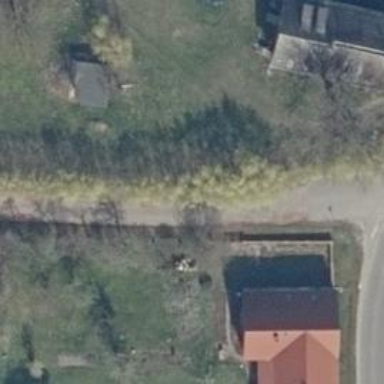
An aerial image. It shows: Residential road.